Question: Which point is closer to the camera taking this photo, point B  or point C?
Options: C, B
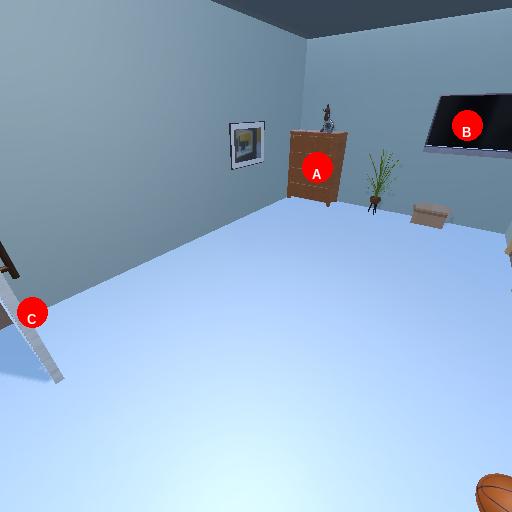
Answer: C